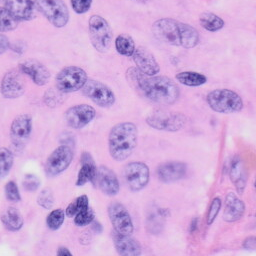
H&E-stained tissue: Skin